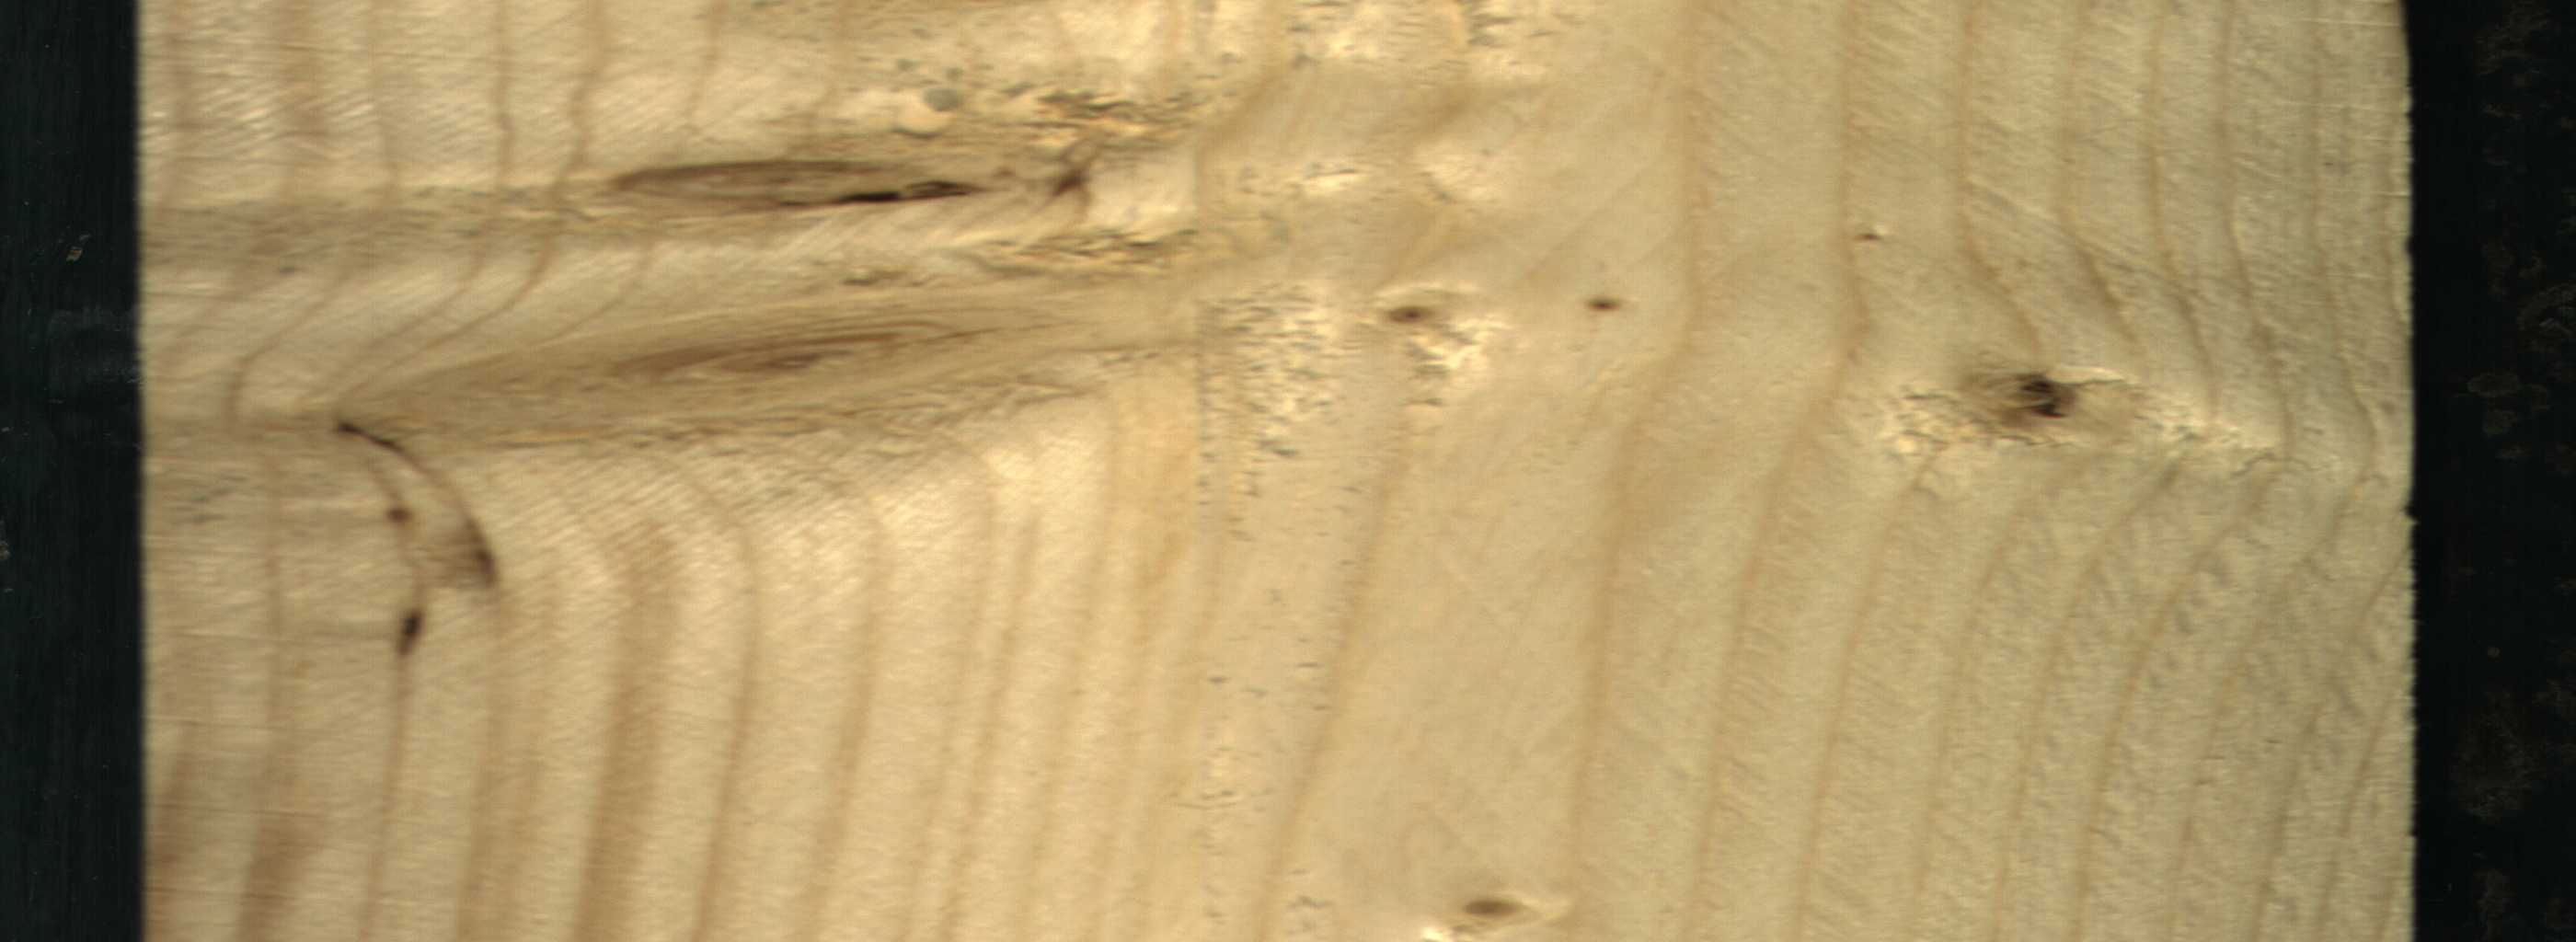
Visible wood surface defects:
resin
resin
resin
resin
Dead_Knot
Dead_Knot
Live_Knot
Live_Knot
Live_Knot
Live_Knot
Live_Knot